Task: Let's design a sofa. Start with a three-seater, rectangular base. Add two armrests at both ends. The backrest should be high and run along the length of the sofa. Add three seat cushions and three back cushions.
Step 256:
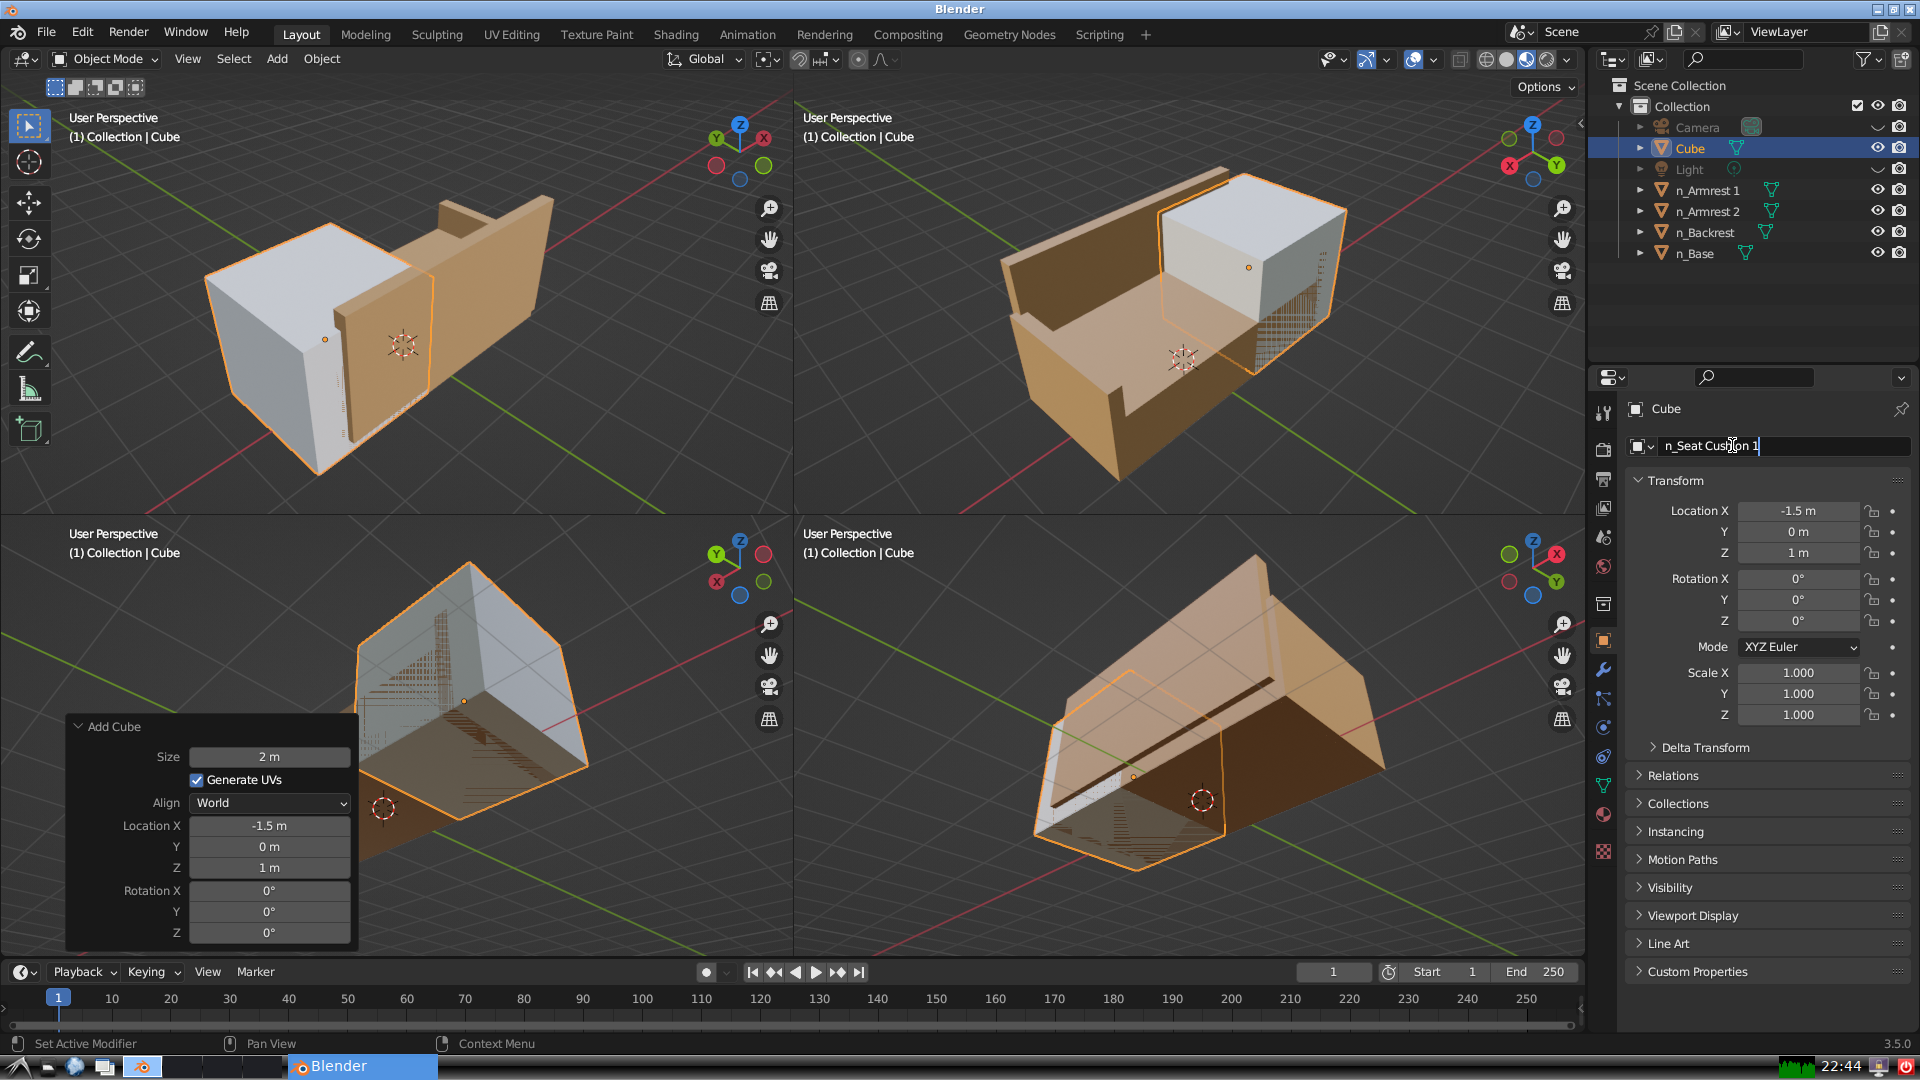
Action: {"key_press": ['Return']}